Question: Please can you help me how can i create popup panel with informations for mouseover. I using C# offline application.
I don't know how can i do this on mouseover with application. For website it is javascript but for C# ... i don't know.
I know how to use mouseover for it, but i don't know how to create popup window with informations for mouseover. It's exactly my problem. Please can you help me?

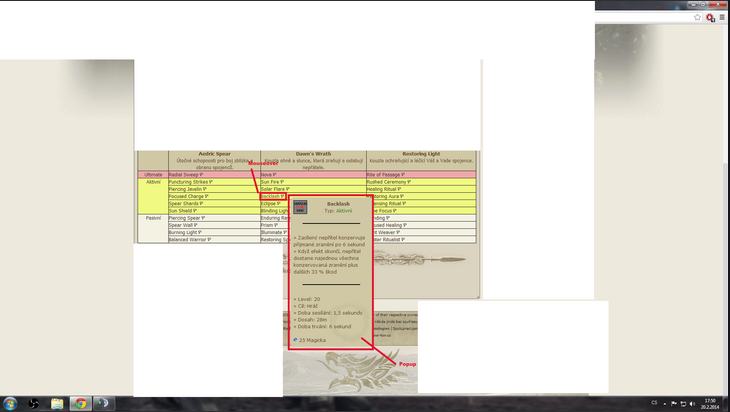
Answer: You could start by testing the following:
You can use 'MouseEnter' to show a window in a popup style.
'''
private void panel1_MouseEnter(object sender, System.EventArgs e)
{
MyForm frm = new MyForm();
frm.ShowDialog();
}
'''
When you require behavior like <URL>
'''
private Control popup;
private void panel1_MouseEnter(object sender, System.EventArgs e)
{
MyUserControl mcu = new MyUserControl ();
this.popup =mcu; //save references to new control
this.Controls.Add(this.popup);
this.popup.Location.X = ((Control)sender).Location.X+ offsetX;
this.popup.Location.Y = ((Control)sender).Location.Y+ offsetY;
}
private void panel1_MouseLeave(object sender, System.EventArgs e)
{
this.Controls.Remove(this.popup);
}
'''